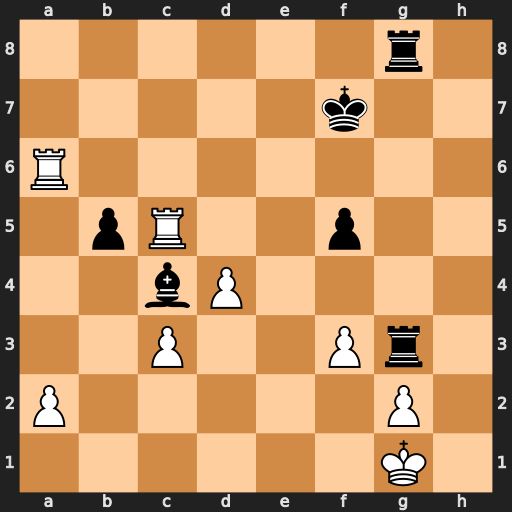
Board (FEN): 6r1/5k2/R7/1pR2p2/2bP4/2P2Pr1/P5P1/6K1
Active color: w
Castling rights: -
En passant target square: -
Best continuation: Rc7+ Kf8 Ra8#